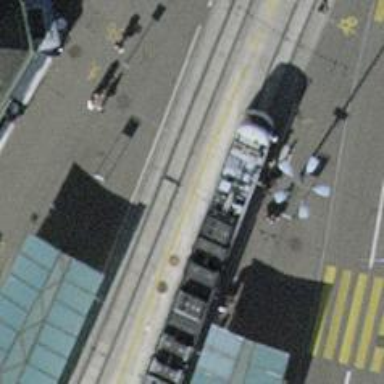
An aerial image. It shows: Tram stop with public transport stop position for trams.